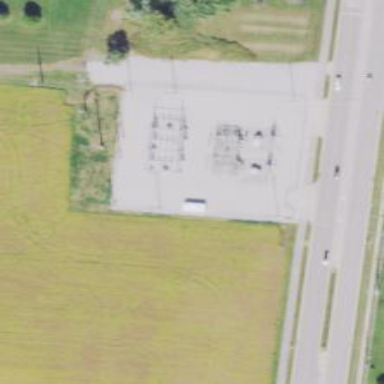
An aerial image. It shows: Power substation.